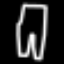
Label: pants